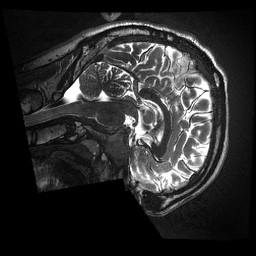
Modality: T2w
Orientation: sagittal
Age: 22
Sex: male